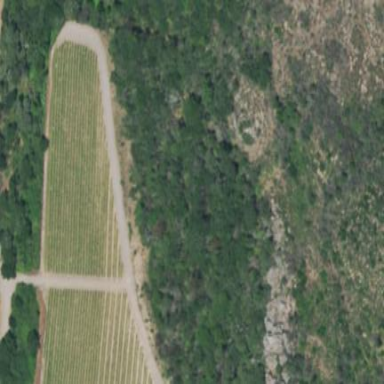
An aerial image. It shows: Vineyard with wine grapes as the crop.